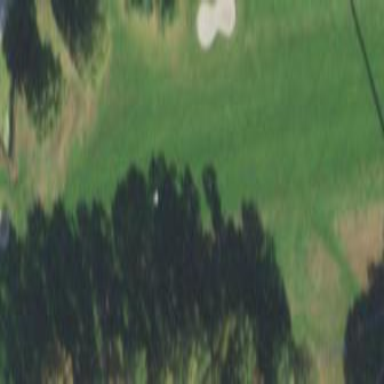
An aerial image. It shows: Golf fairway surrounded by grass.